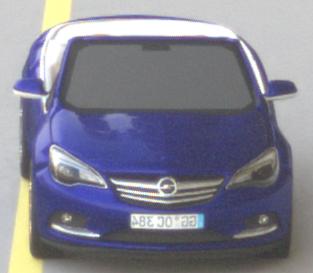
Make: Opel
Model: Cascada 1.4 Turbo
Detailed model: Cascada
Model produced from: 2013/03
Model produced until: 2015/01
Doors: 2
Color: blue
Road condition: dry road
Daytime: morning or afternoon
Contrast: medium contrast